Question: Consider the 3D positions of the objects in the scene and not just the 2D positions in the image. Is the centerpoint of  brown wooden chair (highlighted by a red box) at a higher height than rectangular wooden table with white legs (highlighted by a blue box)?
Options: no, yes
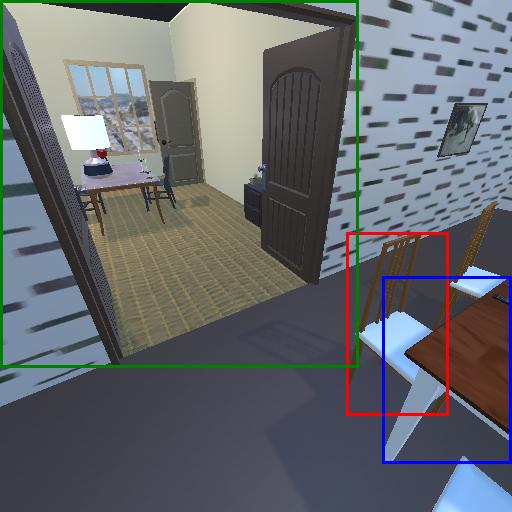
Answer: no